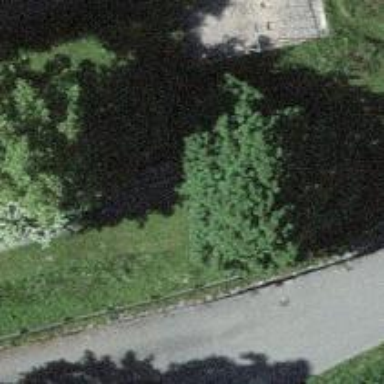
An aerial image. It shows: Bench.